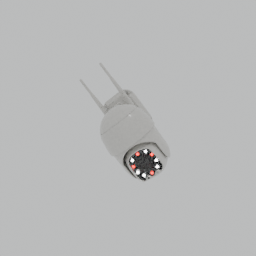
Label: electronics